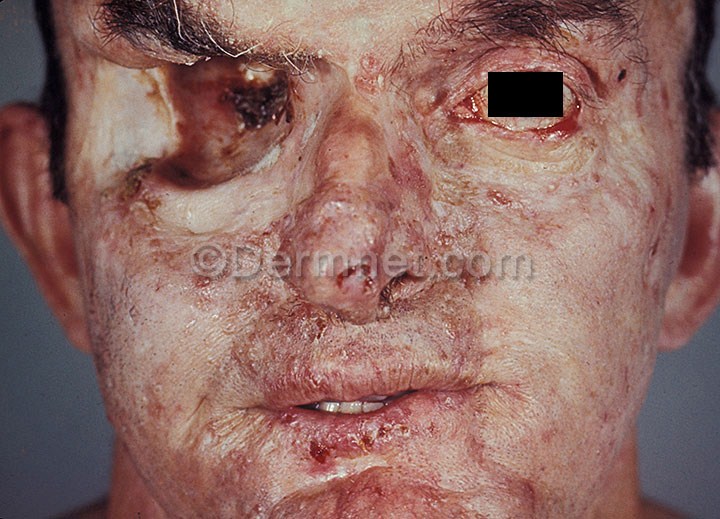
Disease: Actinic Keratosis Basal Cell Carcinoma and other Malignant Lesions